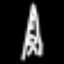
Label: The Eiffel Tower